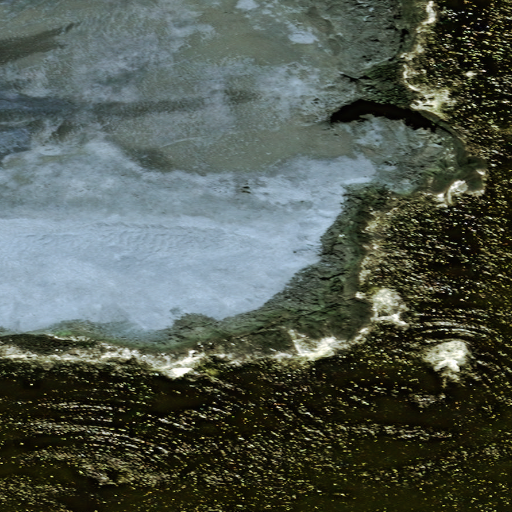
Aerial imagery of cape in Alaska named Cape Unalishagvak containing only unknown